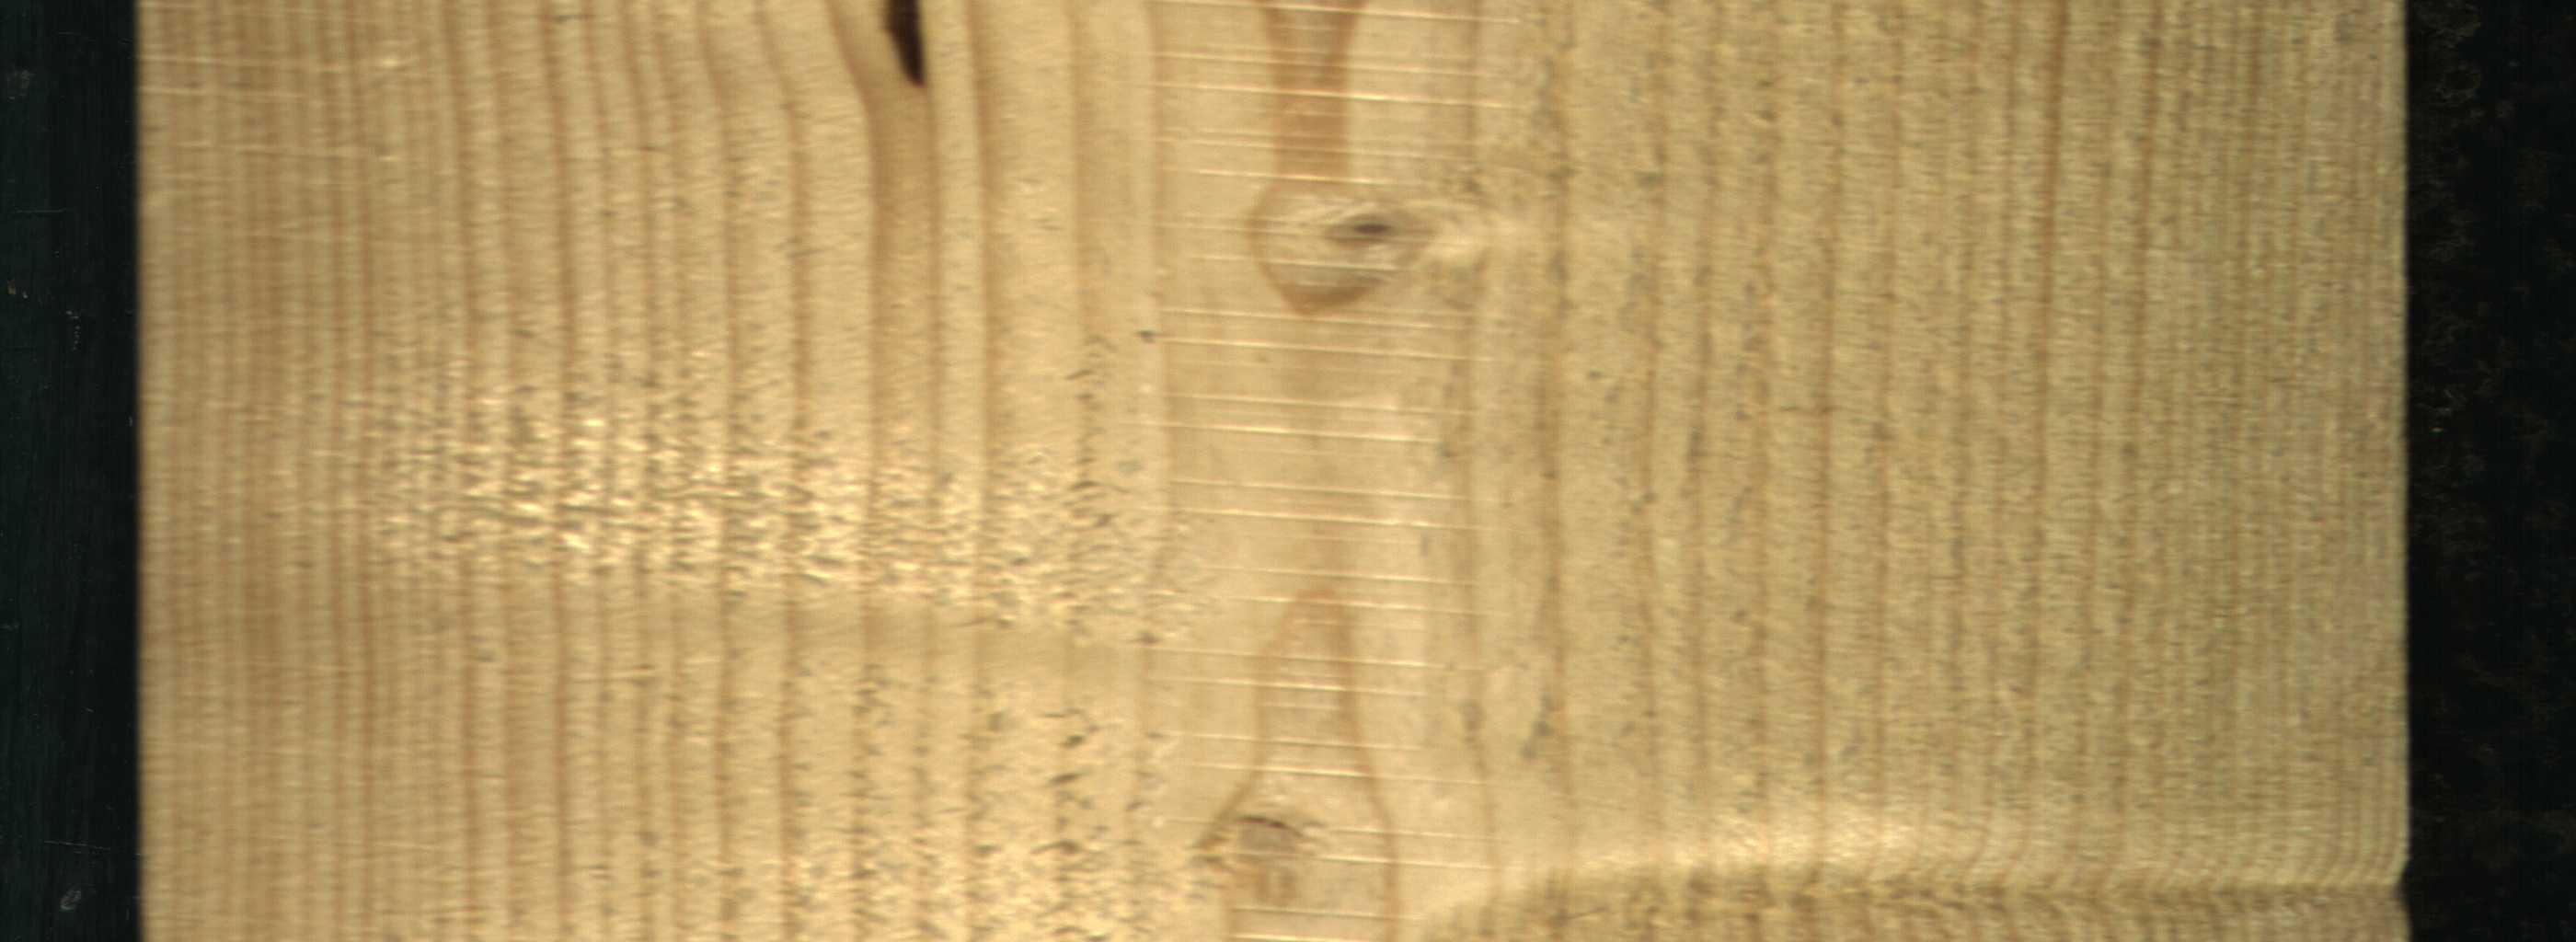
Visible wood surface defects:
resin
Live_Knot